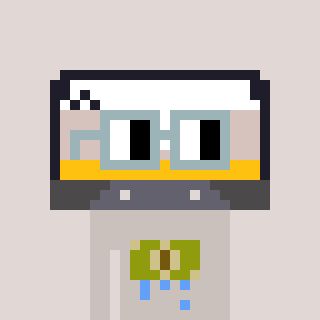
a pixel art character with square dark gray glasses, a cassette tape-shaped head and a foggrey-colored body on a warm background